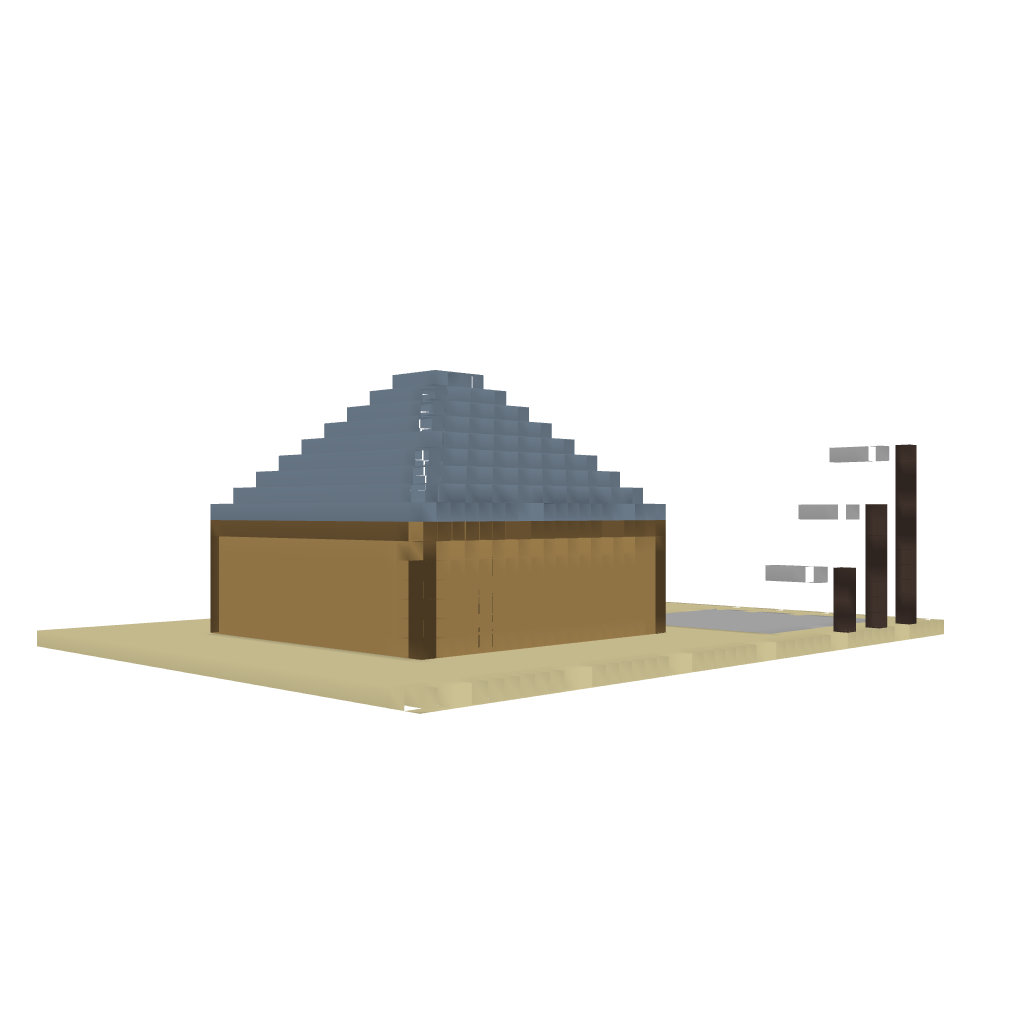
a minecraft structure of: old and new house